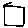
Label: square